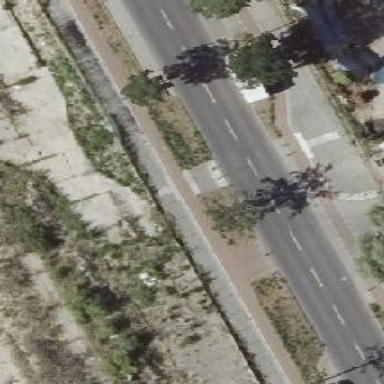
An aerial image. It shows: Uncontrolled crossing on footway.